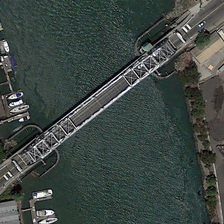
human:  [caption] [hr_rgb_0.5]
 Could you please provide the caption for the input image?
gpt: a bridge is over a green river with boats and trees in two sides .

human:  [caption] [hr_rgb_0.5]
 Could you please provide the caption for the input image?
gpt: a bridge is over a green river with boats and trees in two sides .

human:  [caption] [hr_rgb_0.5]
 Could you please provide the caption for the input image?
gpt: a bridge is over a green river with boats and trees in two sides .

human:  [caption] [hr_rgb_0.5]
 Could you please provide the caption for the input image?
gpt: a bridge is over a green river with boats and trees in two sides .

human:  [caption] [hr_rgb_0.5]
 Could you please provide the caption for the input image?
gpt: a bridge is over a green river with boats and trees in two sides .